Field crop: maize
Growth stage: 2
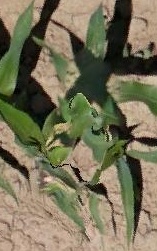
Species: maize